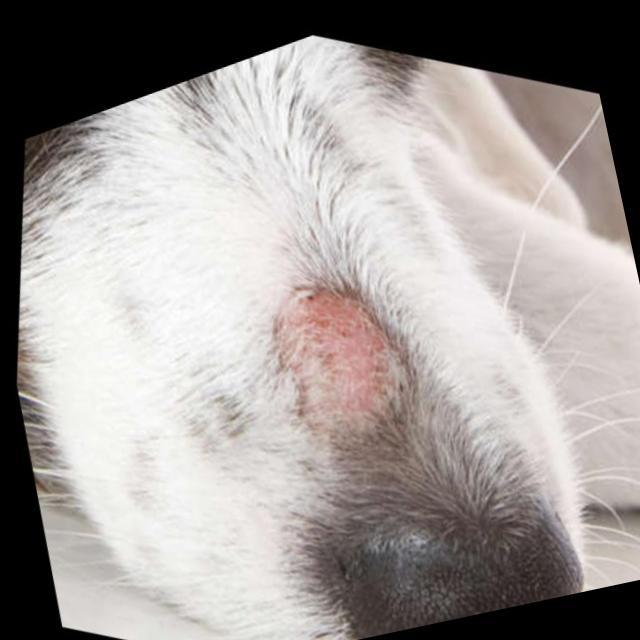
Canine ringworm (Dermatophytosis) — fungal infection caused by Microsporum or Trichophyton. Presents with circular alopecia, scaling, crusting, and broken hairs.